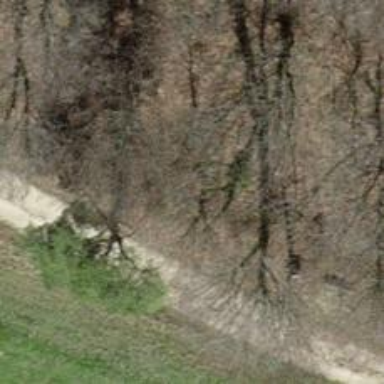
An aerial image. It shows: Bench.